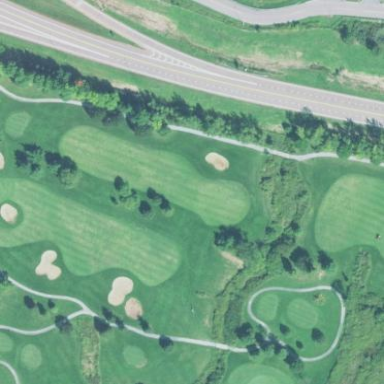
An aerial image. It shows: Golf fairway surrounded by grass.